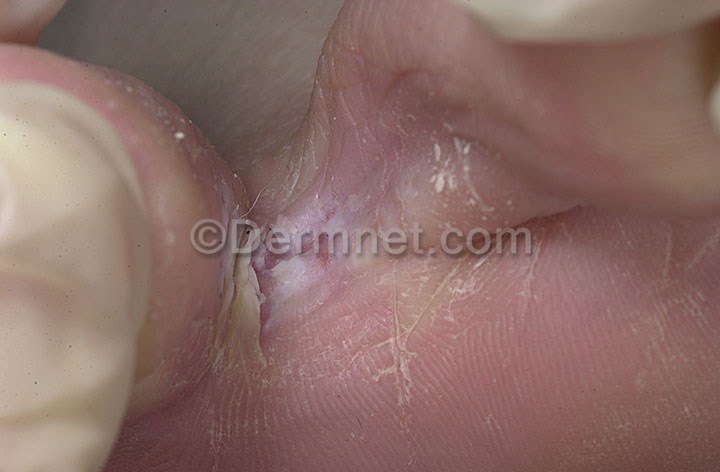
Disease: Tinea Ringworm Candidiasis and other Fungal Infections